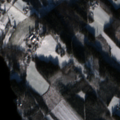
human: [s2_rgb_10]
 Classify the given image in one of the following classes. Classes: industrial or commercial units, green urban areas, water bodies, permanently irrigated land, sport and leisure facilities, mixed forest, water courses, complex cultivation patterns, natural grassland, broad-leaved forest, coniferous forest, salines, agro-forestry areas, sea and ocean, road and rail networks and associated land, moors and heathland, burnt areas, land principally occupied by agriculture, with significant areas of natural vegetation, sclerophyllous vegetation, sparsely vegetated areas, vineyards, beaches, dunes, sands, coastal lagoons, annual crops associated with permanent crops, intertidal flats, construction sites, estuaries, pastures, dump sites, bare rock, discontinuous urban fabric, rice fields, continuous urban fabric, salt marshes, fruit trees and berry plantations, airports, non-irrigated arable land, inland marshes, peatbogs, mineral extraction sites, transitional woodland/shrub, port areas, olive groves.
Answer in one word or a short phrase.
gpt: land principally occupied by agriculture, with significant areas of natural vegetation, mixed forest, transitional woodland/shrub, water bodies